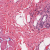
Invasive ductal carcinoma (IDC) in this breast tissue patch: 0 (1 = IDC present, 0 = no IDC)